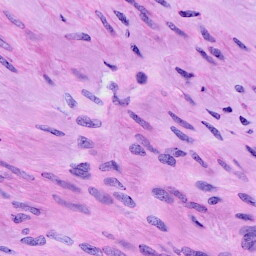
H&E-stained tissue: Cervix